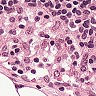
Metastatic tissue present: no